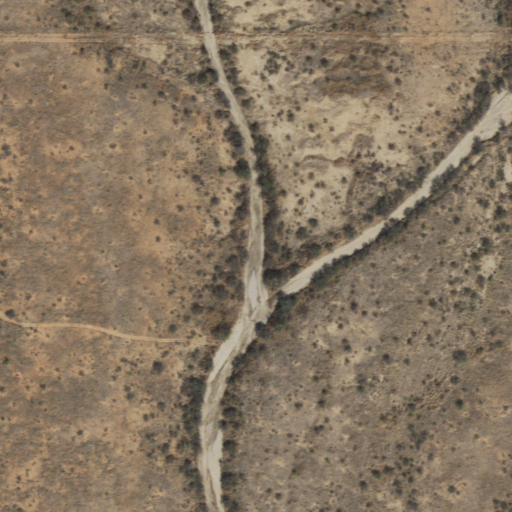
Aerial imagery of valley in Arizona named Mogul Draw containing grassland and shrub